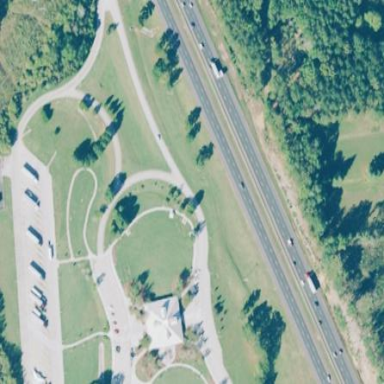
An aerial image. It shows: Rest area along the road.